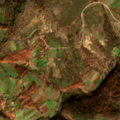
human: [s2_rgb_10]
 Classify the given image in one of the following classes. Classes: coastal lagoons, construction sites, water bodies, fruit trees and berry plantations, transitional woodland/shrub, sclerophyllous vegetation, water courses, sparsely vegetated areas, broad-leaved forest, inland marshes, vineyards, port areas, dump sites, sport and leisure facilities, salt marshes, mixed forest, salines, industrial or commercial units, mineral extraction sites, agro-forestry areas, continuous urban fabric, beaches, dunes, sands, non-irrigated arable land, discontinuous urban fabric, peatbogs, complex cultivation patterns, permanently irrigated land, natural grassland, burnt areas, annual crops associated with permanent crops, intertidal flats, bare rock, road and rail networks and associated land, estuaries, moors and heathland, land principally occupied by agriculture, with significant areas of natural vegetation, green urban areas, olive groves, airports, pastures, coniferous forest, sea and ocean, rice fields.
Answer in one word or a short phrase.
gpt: non-irrigated arable land, complex cultivation patterns, land principally occupied by agriculture, with significant areas of natural vegetation, broad-leaved forest